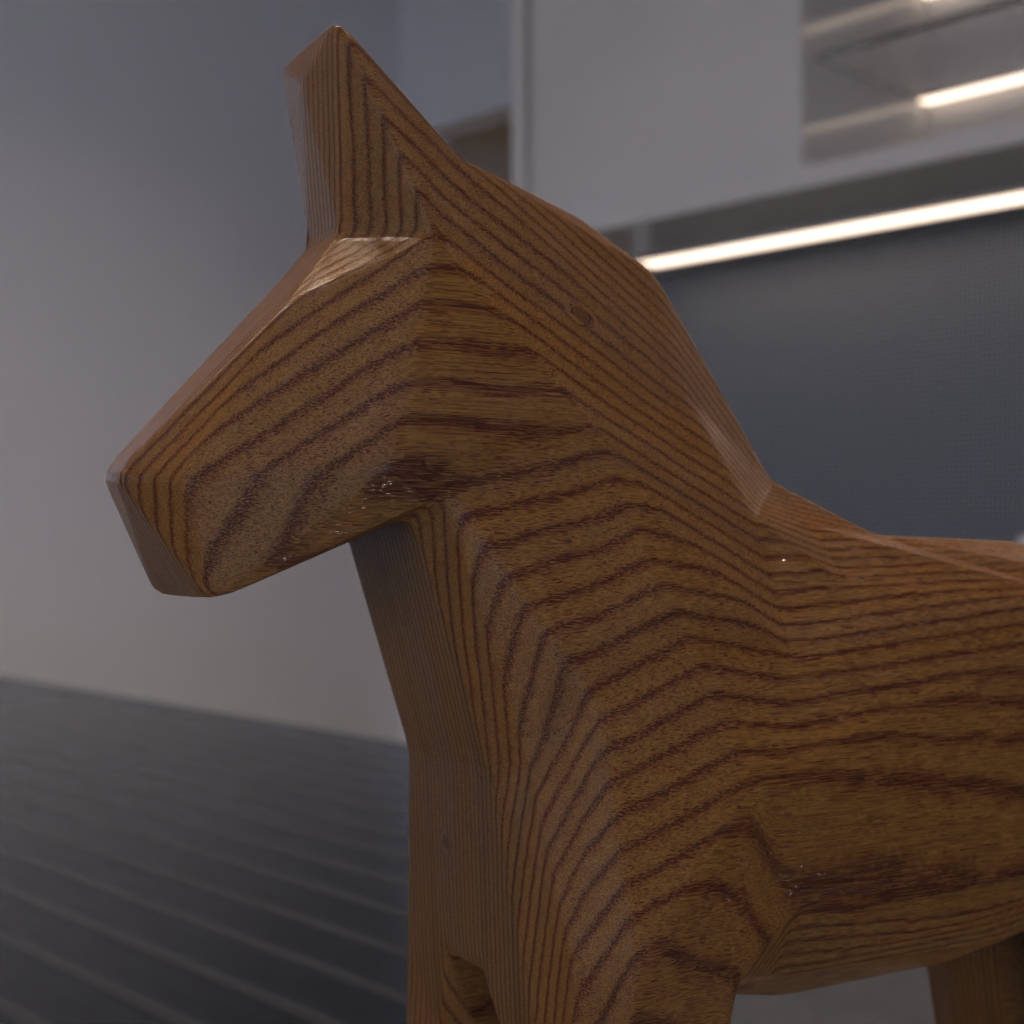
A high quality rendering of a dalahest_oak dalecarlian horse figurine made of varnished dark oak standing on a dark kitchen counter in an dark kitchen counter,medium shot fromfront right side , 50 mm, f 22